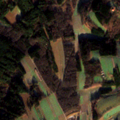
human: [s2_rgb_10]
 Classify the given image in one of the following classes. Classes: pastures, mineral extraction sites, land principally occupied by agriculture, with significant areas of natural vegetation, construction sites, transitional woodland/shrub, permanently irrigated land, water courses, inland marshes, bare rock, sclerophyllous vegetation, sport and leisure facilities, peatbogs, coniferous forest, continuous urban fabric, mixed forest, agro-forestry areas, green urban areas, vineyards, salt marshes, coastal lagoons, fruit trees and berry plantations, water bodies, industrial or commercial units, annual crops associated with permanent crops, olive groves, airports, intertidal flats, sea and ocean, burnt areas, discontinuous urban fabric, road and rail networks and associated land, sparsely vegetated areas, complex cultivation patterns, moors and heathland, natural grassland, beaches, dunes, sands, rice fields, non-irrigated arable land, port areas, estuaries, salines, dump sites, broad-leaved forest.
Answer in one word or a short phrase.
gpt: non-irrigated arable land, complex cultivation patterns, land principally occupied by agriculture, with significant areas of natural vegetation, broad-leaved forest, coniferous forest, mixed forest